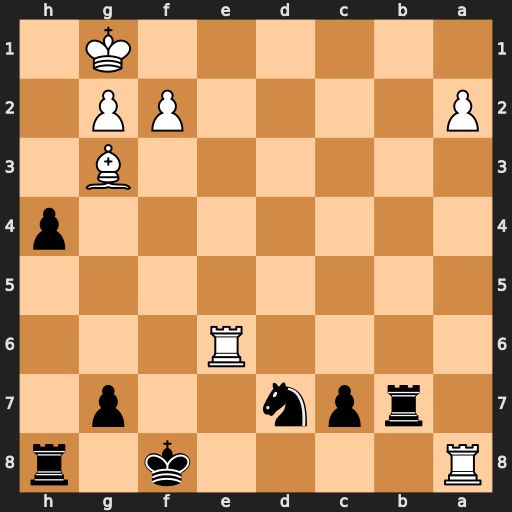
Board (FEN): R4k1r/1rpn2p1/4R3/8/7p/6B1/P4PP1/6K1
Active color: b
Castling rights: -
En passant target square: -
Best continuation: Kf7 Rxh8 Rb1+ Re1 Rxe1+ Kh2 hxg3+